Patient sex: M
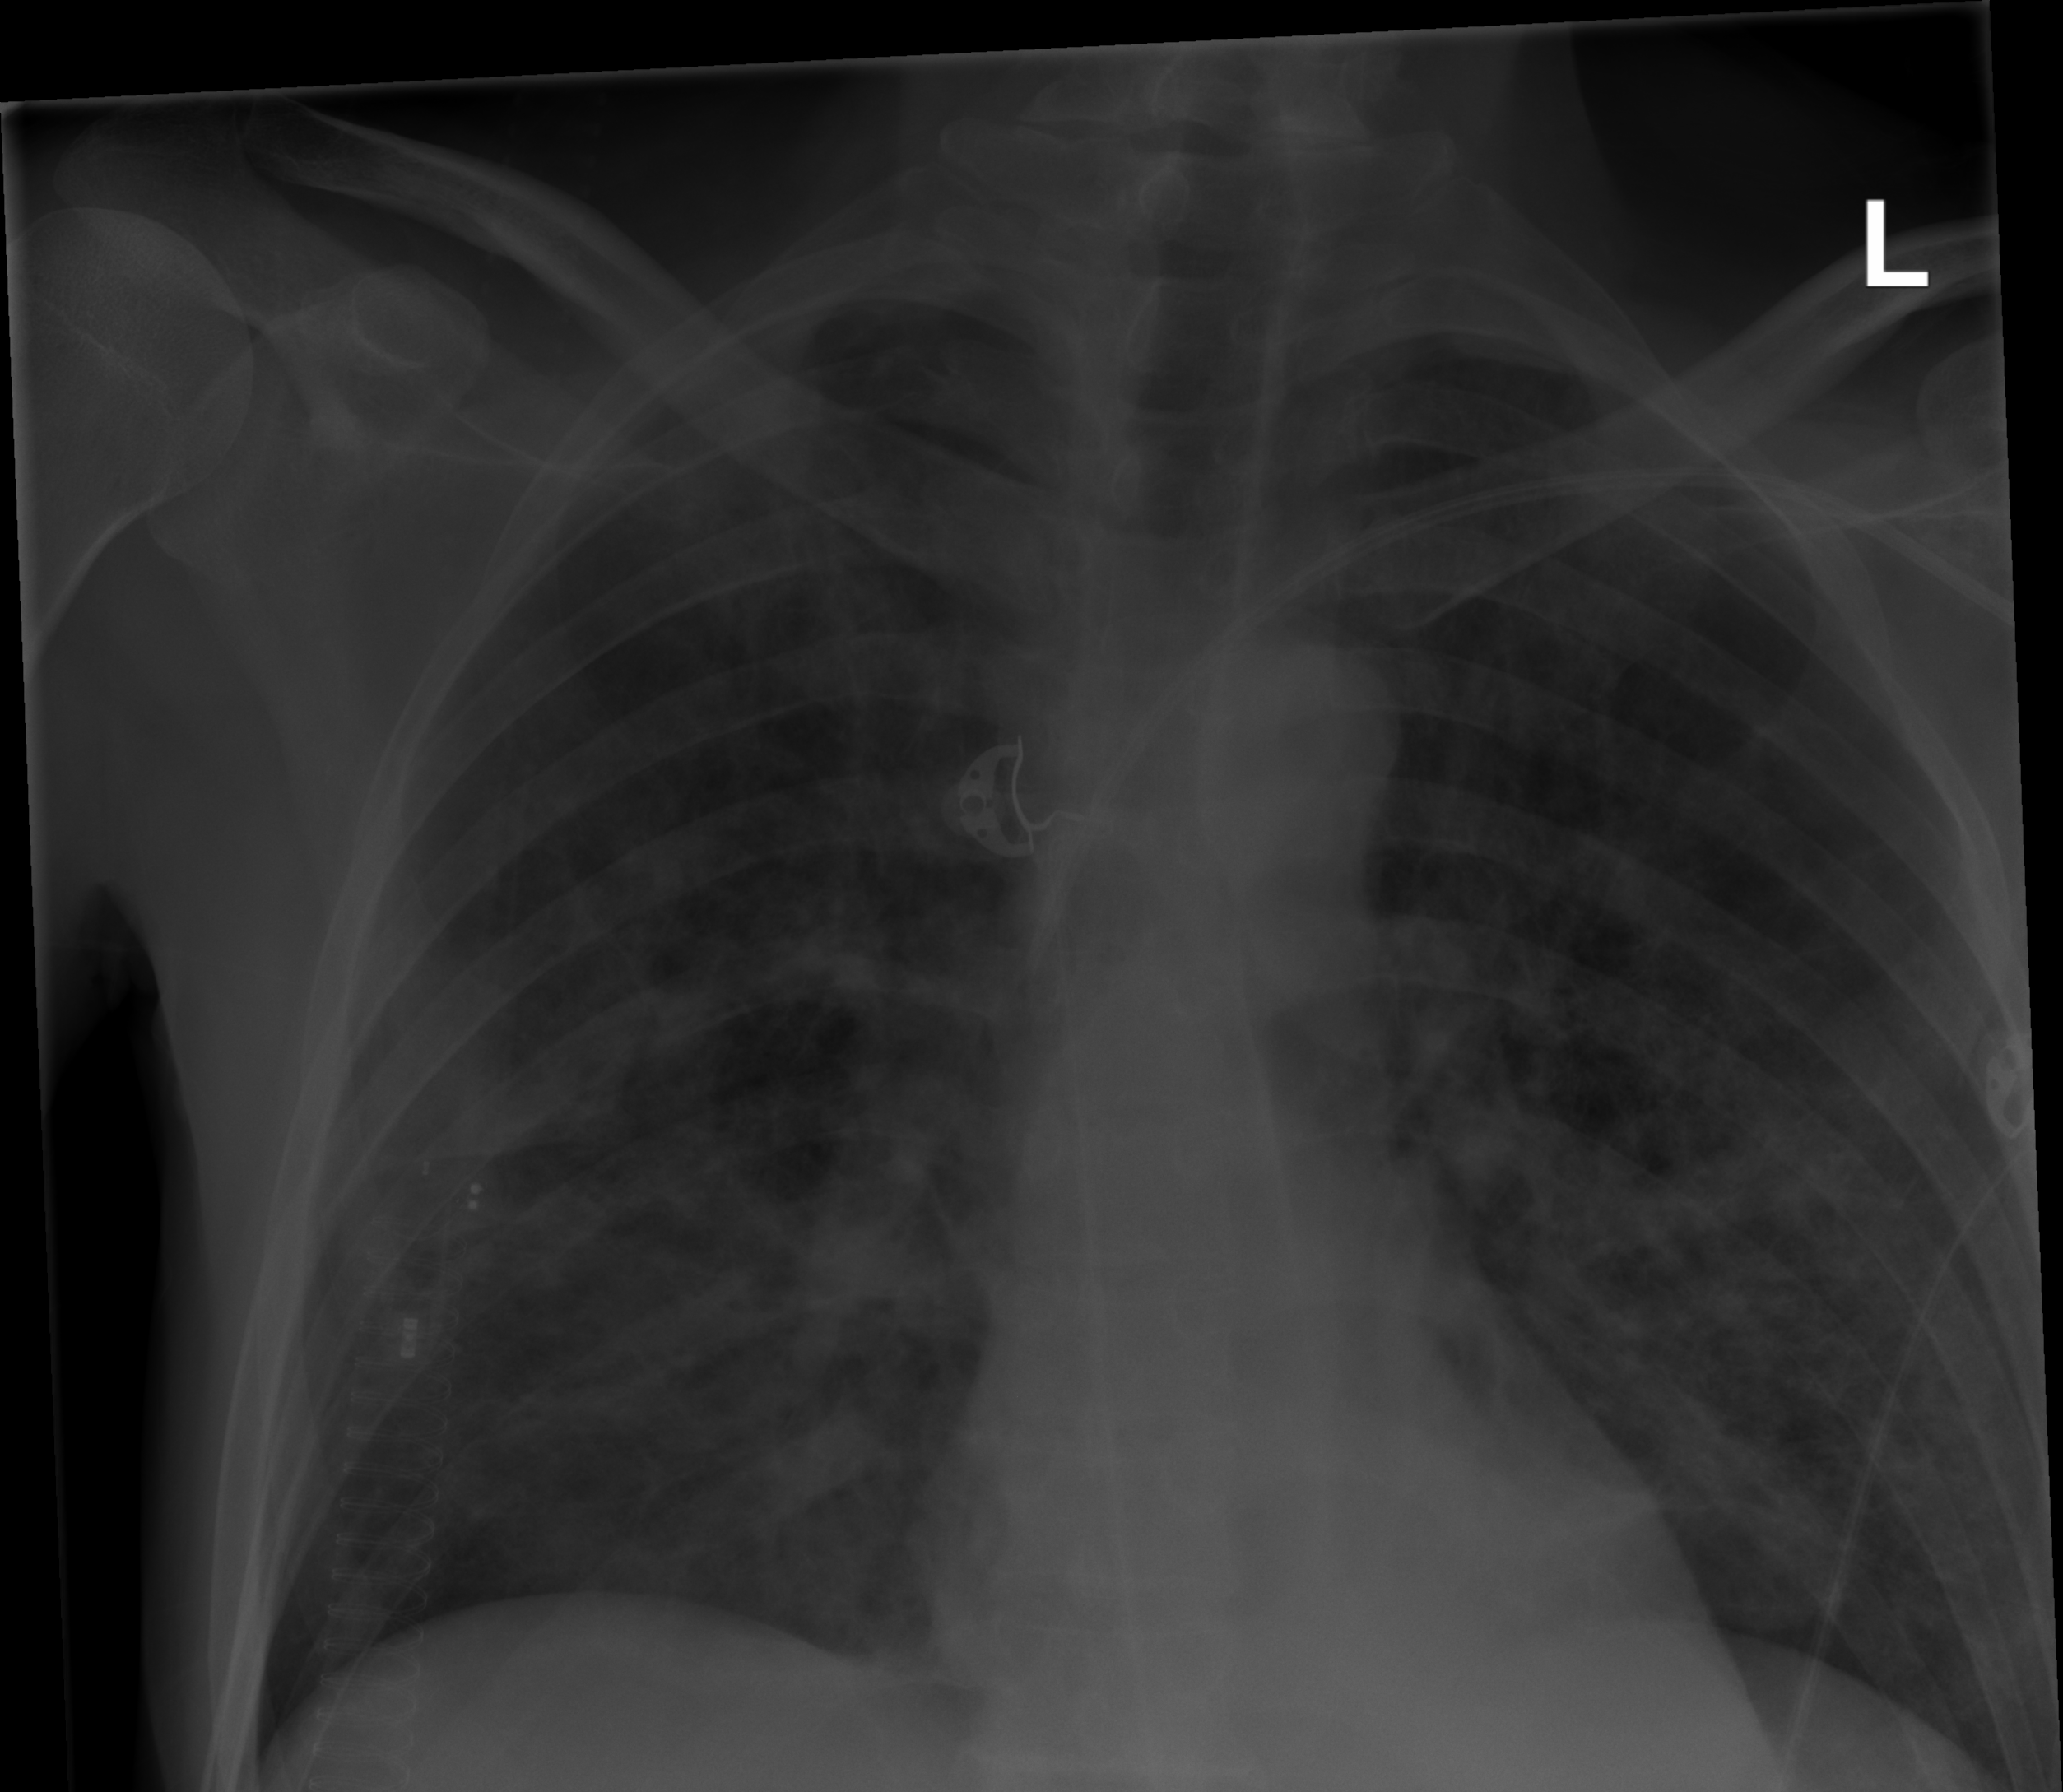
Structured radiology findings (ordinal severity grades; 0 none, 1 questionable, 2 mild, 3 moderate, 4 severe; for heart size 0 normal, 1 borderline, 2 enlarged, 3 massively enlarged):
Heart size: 0
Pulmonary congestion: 2
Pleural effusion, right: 0
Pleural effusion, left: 0
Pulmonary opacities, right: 2
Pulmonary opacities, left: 3
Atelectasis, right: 0
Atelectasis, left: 0